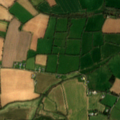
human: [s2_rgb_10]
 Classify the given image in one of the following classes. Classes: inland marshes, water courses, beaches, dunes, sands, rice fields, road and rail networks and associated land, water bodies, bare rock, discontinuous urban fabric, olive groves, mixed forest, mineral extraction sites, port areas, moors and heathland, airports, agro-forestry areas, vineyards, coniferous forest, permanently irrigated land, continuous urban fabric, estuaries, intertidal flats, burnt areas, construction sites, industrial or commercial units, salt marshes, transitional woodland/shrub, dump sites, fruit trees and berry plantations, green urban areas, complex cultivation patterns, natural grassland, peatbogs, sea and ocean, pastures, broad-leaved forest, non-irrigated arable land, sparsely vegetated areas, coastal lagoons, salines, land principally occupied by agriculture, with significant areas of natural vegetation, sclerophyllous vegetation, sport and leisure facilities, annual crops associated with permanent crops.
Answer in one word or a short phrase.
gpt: non-irrigated arable land, pastures